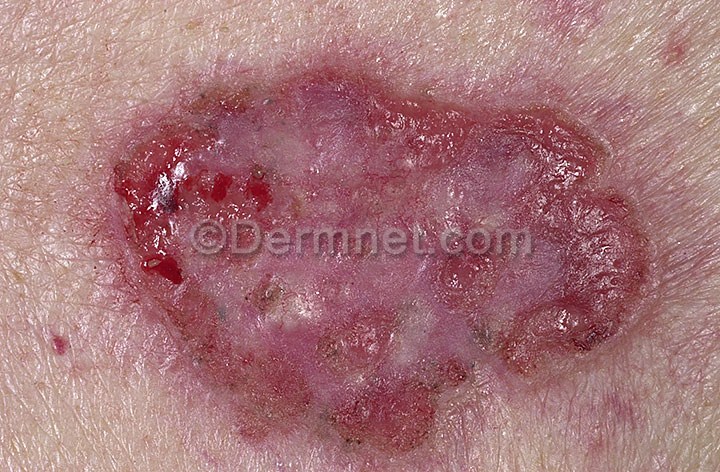
Disease: Actinic Keratosis Basal Cell Carcinoma and other Malignant Lesions